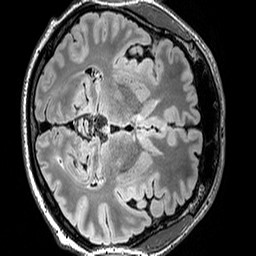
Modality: FLAIR
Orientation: axial
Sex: male
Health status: ill
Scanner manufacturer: siemens
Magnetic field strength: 3 T
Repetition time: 5 s
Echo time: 0.388 s